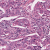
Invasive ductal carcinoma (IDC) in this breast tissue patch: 1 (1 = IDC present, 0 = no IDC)